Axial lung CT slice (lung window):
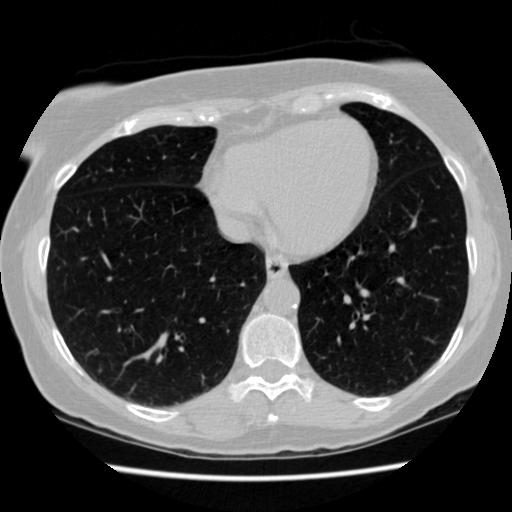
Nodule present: no